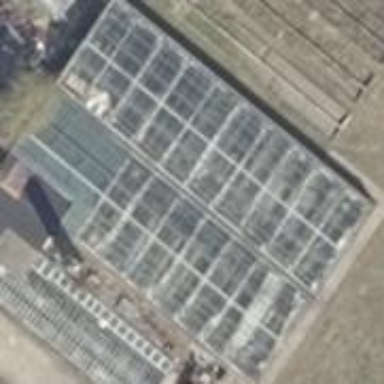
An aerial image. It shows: Greenhouse.